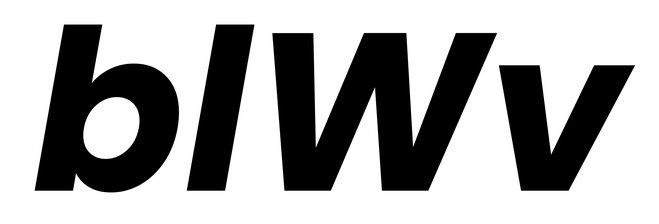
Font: Poppins-BoldItalic